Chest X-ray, PA view. Patient: 27 years old, sex F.
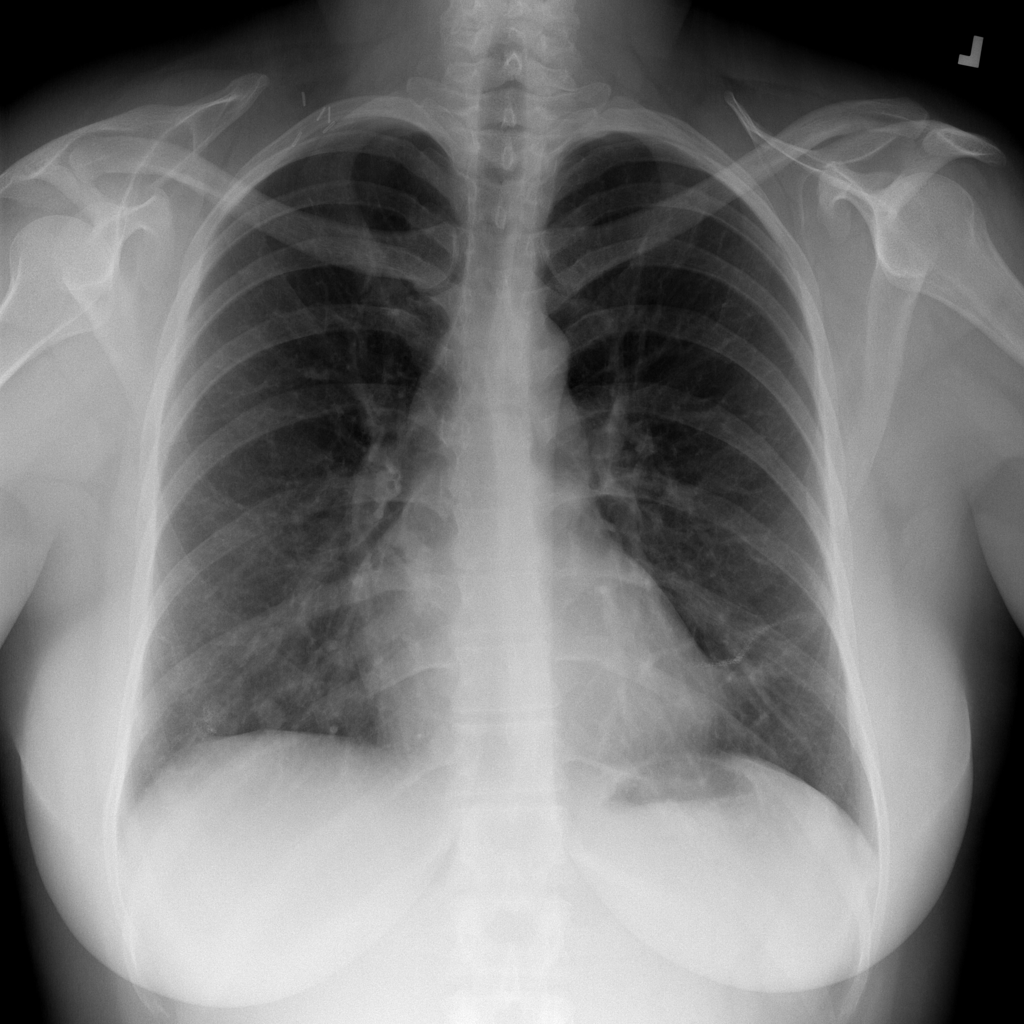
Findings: Atelectasis